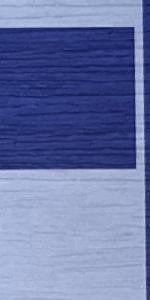
Label: Empty